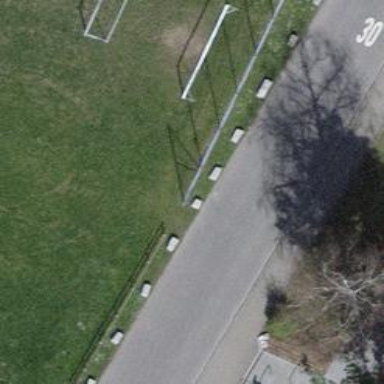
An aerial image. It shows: Block barrier.